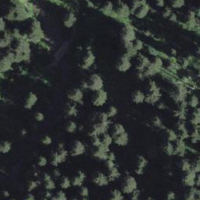
EUNIS habitat code: 43
Species observed at this site:
Arianta arbustorum
Stellaria nemorum